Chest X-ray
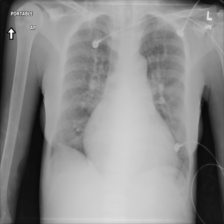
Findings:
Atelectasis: negative
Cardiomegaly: positive
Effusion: positive
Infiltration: negative
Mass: negative
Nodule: negative
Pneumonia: negative
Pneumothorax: negative
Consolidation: negative
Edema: negative
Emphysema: negative
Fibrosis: negative
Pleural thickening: negative
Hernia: negative